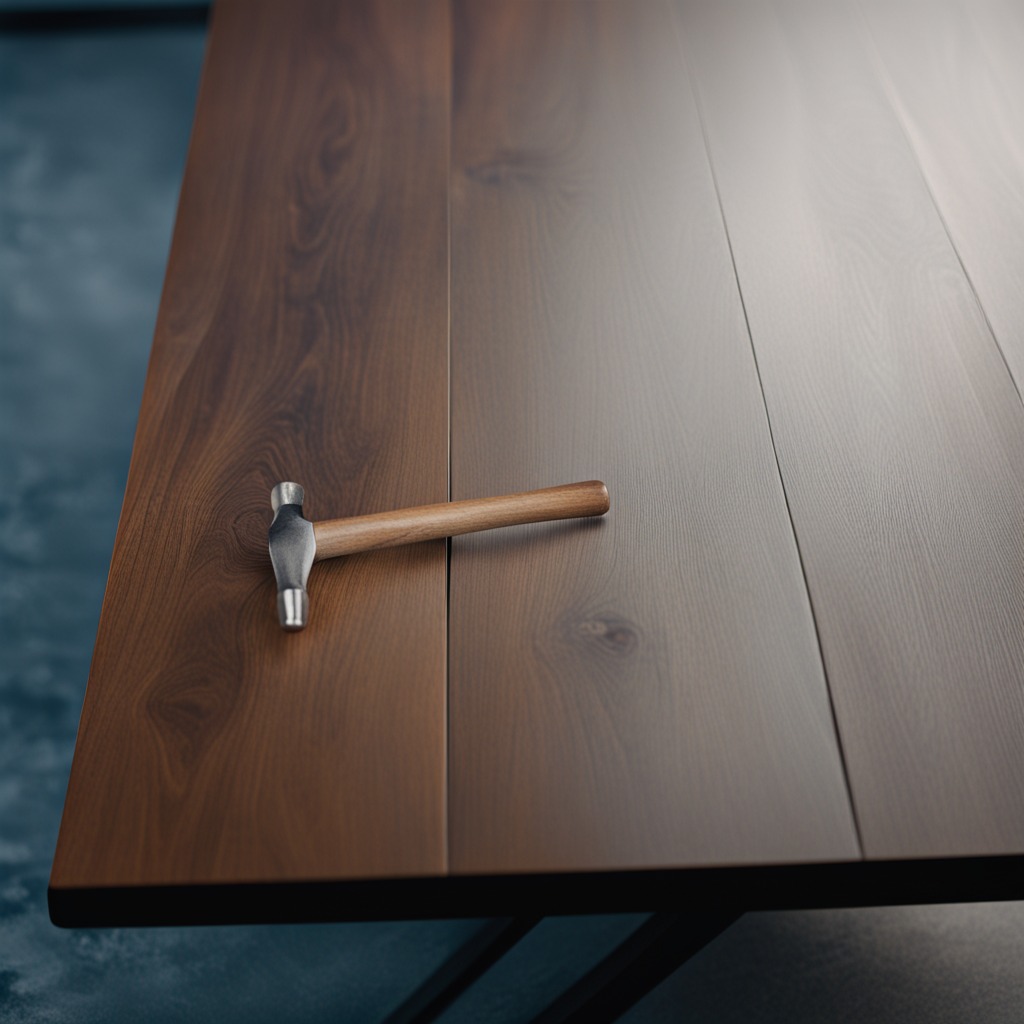
A hammer lying on a table with faint burn marks in a small garage at twilight